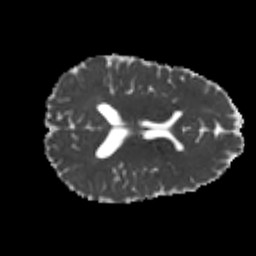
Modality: MD
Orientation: axial
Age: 24
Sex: male
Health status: healthy
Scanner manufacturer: philips
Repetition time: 7.387 s
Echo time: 0.08599 s